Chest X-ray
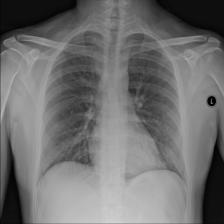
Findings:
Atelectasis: negative
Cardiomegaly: negative
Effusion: negative
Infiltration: negative
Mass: negative
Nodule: negative
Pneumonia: negative
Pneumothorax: negative
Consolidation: negative
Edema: negative
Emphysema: negative
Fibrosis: negative
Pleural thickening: negative
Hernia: negative